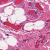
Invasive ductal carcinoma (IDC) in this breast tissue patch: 0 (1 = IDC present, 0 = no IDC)